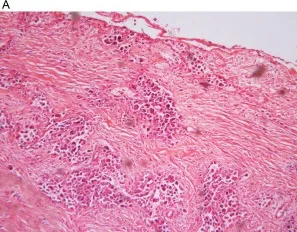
Microscopic images of jejunum resection. Hematoxylin-eosin staining, x 100 showing groups of large anaplastic tumor cells invading the lamina serosa.
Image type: pathology (h&e)